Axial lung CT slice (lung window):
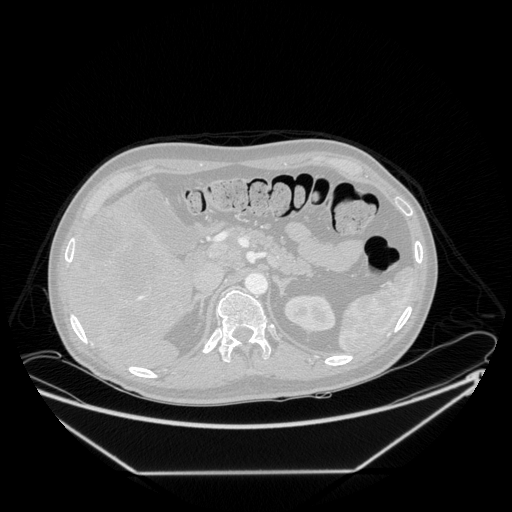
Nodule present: no